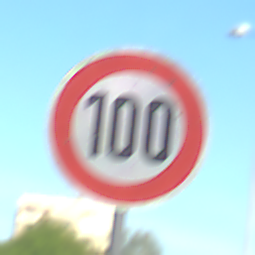
Verkehrszeichen: Geschwindigkeit100
Umgebung: Outdoor, Suburban
Tageszeit: MorningAfternoon
Wetter: PartlyCloudy
Licht: Natural
Jahreszeit: NotSpecified
Kontrast: HighContrast